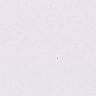
Metastatic tissue present: no